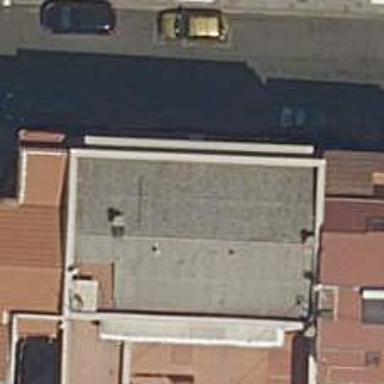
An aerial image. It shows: Car shop.